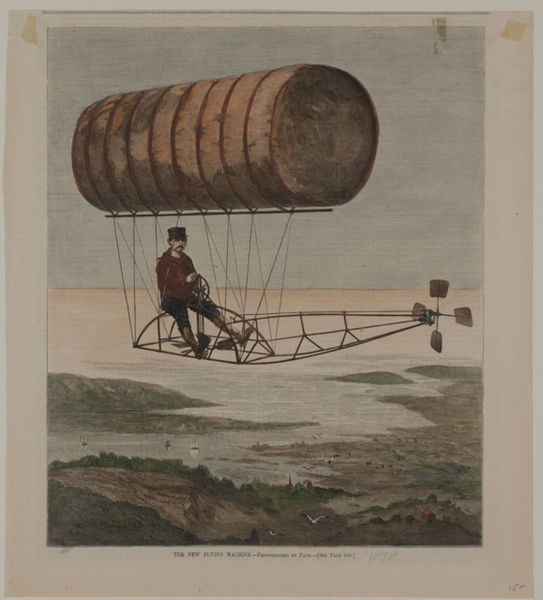
Titel: The New Flying Machine
Standort: Amherst (Massachusetts, USA)
Institution: Mead Art Museum, Amherst College
Schlagwörter: blue, hat, red, black, figures, green, painting, print, cloud, man, sky, hills, landscape, orange, sea, water, horizon, grass, path, color, fly, flying, dirt, ground, lithograph, land, litho, wheel, iron, turn of the century, machine, plane, air, wire, propeller, pilot, invention, airplane, wires, balloon, flying machine, blimp, dirigible, early air flight, silly nonsense, airship, hot air